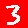
Digit: 3